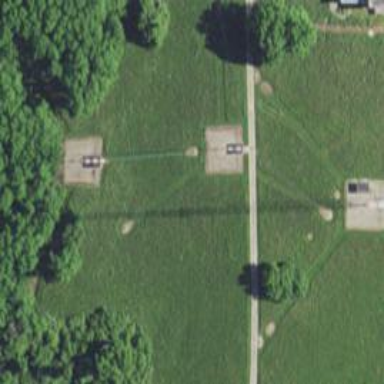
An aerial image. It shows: Man-made mast used for communication purposes.